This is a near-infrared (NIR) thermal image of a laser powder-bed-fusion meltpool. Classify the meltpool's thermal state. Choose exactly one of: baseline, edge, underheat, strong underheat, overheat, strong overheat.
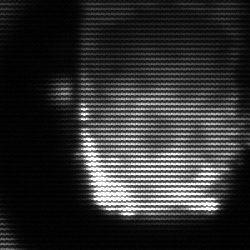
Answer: baseline